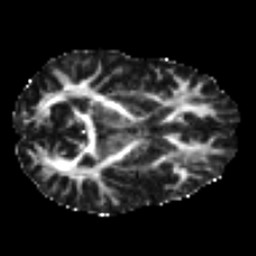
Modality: FA
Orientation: axial
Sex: male
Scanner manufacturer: ge
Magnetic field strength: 3 T
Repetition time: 7 s
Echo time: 0.081 s